高三 · 立体几何学
20. 给定一个底面半径为 2 , 高为 2 的圆柱, 建立柱坐标系, 利用柱坐标系描述圆柱侧面以及底面上点的坐标.
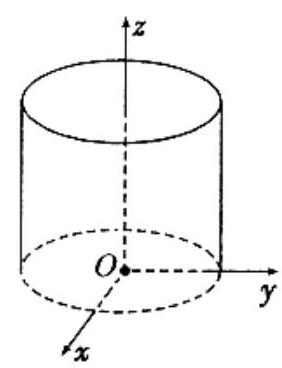
答案: 解: 以圆柱底面圆的圆心为原点, 取两条互相垂直的直线为 $x$ 轴 $y$ 轴, 以向上的中轴线为 $z$ 轴正方向建立柱坐标系.

下底面上的点的柱坐标满足 $\left(\rho_{1}, \theta_{1}, 0\right)$, 其中 $0 \leq \rho_{1} \leq 2,0 \leq \theta_{1}<2 \pi$.

上底面上的点的柱坐标满足 $\left(\rho_{2}, \theta_{2}, 2\right)$, 其中 $0 \leq \rho_{2} \leq 2,0 \leq \theta_{2}<2 \pi$.

侧面上的点的柱坐标满足 $\left(2, \theta_{3}, z\right)$, 其中 $0 \leq \theta_{3}<2 \pi, 0 \leq z \leq 2$.
解析: ：分析：本题考查柱坐标系的建法以及柱坐标的确定方法.解答本题需要建立恰当的柱坐标系,然后根据柱坐标的定义解决相关问题.